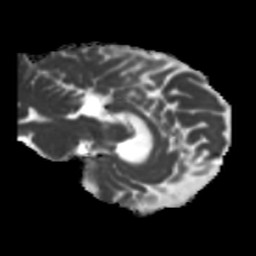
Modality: MD
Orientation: sagittal
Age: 37
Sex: female
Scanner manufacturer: siemens
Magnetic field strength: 3 T
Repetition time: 5.25 s
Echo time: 0.08 s